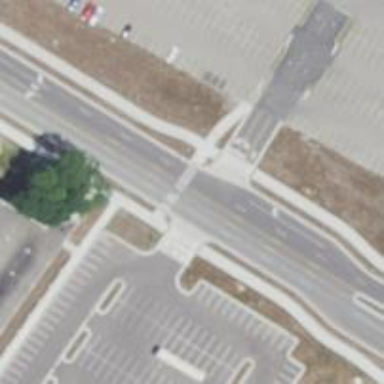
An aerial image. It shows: Crossing on footway.